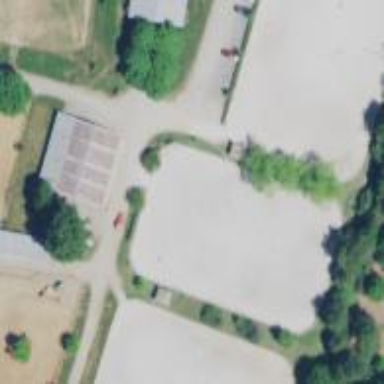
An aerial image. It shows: Sand pitch for equestrian sport activities.